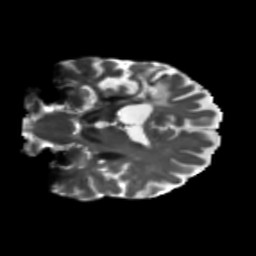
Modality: T2w
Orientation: coronal
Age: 69
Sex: female
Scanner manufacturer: siemens
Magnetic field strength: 3 T
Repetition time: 5.47 s
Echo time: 0.0854 s